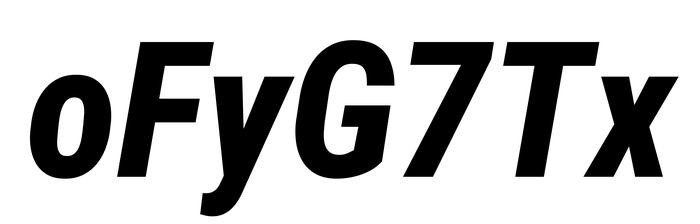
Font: Roboto-Italic_Condensed_ExtraBold_Italic